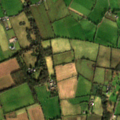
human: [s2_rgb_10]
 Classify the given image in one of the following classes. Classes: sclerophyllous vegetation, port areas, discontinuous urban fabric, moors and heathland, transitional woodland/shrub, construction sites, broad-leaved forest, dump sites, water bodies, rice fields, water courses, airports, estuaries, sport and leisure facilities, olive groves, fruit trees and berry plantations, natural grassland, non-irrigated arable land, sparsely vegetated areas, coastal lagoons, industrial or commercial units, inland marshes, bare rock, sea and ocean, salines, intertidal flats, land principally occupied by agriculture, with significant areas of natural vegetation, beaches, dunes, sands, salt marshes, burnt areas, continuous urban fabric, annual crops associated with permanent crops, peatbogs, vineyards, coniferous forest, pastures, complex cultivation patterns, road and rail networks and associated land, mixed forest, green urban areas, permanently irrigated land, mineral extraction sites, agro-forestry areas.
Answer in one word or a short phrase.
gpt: non-irrigated arable land, pastures, complex cultivation patterns